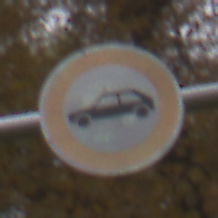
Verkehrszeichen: VerbotPersonenkraftwagen
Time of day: MorningAfternoon
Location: Outdoor (Nature)
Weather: Overcast
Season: Autumn
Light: Natural